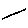
Label: line